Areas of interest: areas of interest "Shaw Science Building"
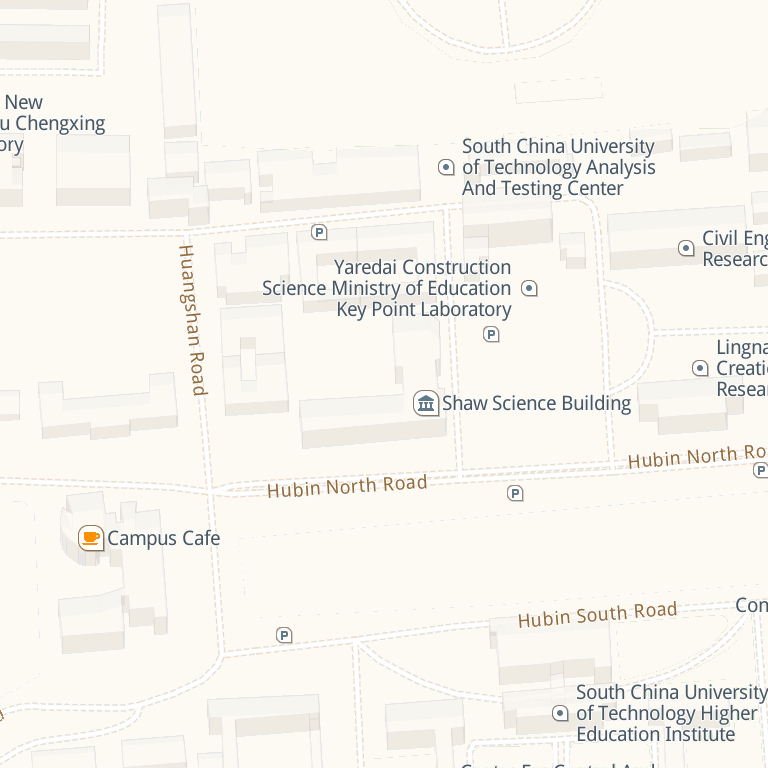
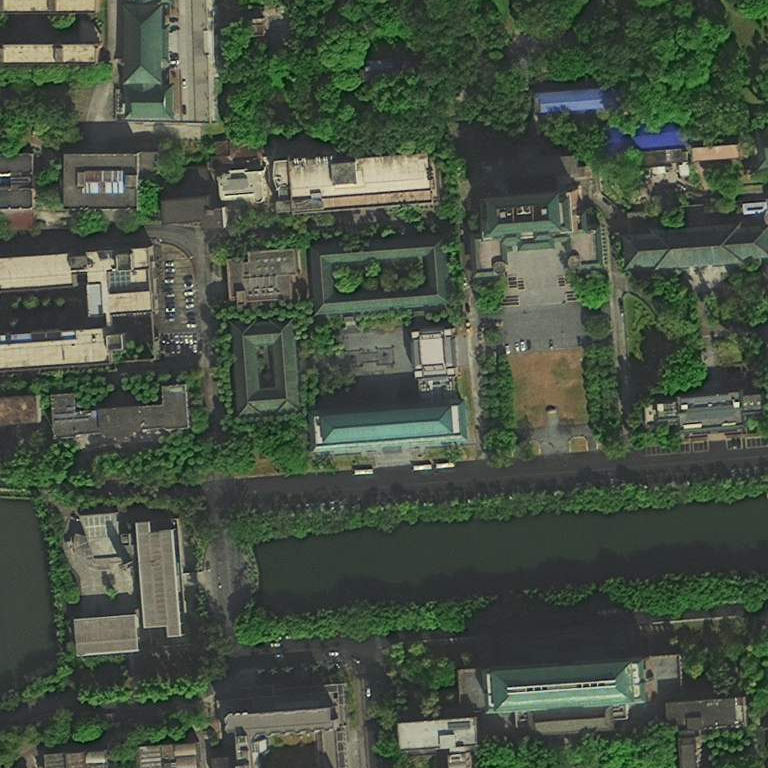